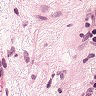
Metastatic tissue present: no